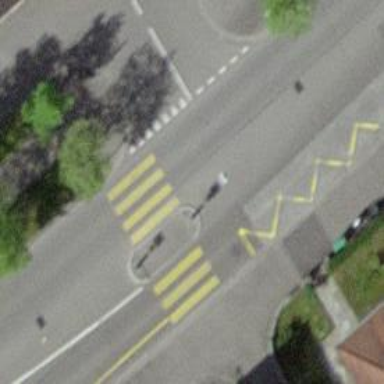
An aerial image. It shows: Uncontrolled zebra crossing with pedestrian island.